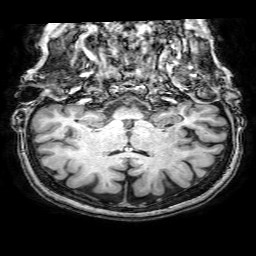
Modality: T1w
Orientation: sagittal
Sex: female
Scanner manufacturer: philips
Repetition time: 0.008151 s
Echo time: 0.00373 s